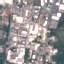
Label: Industrial